Interaction volume radius: 10 \u00c5
Interaction volume height: 15 \u00c5
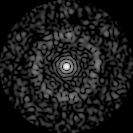
Disorder parameter: 0.8542